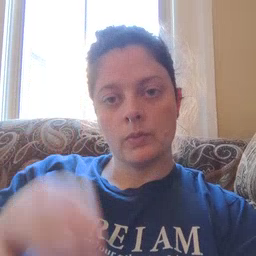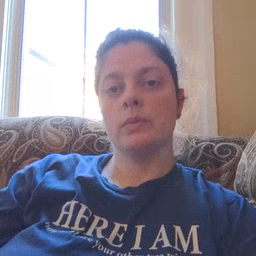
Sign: hello